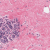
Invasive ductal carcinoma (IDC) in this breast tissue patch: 0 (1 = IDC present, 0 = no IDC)